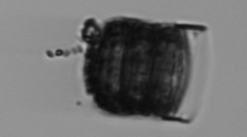
Label: Paralia_sulcata